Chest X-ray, AP view. Patient: 63 years old, sex F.
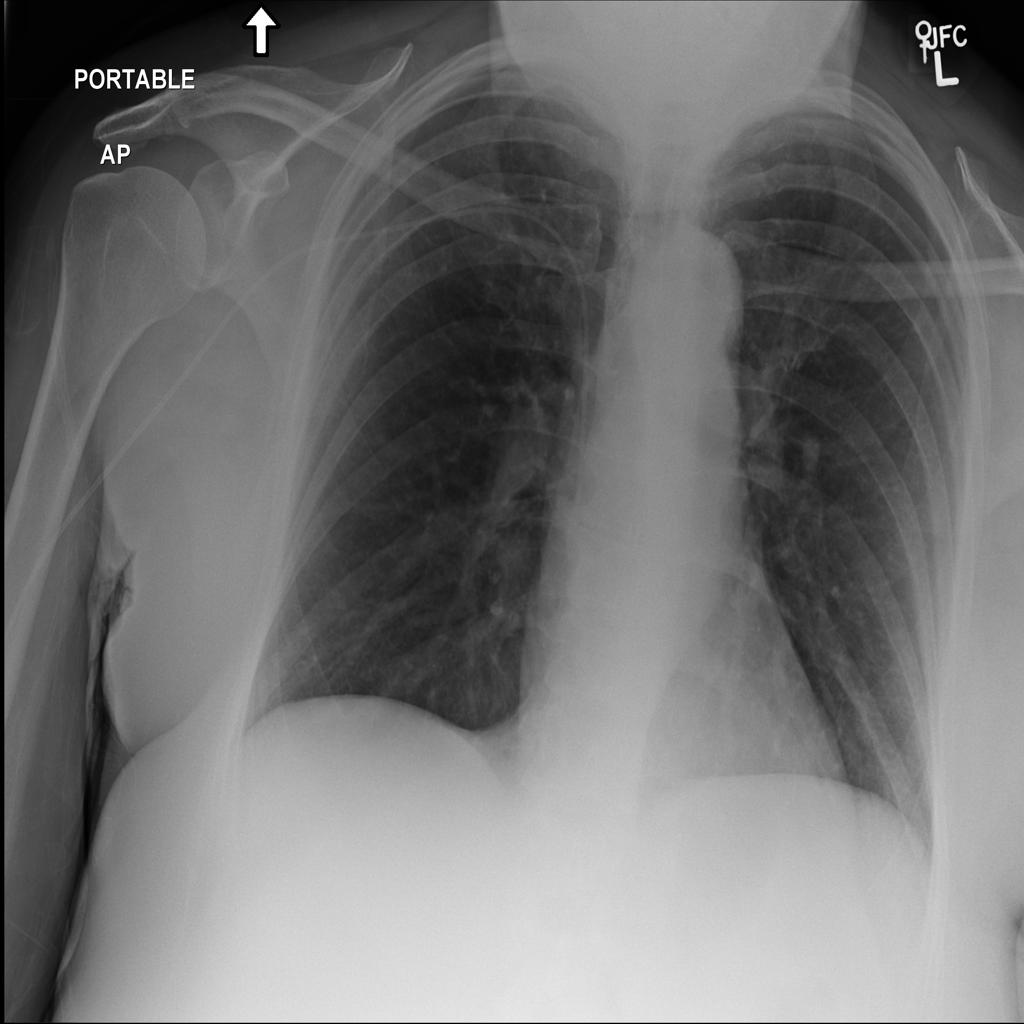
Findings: No Finding